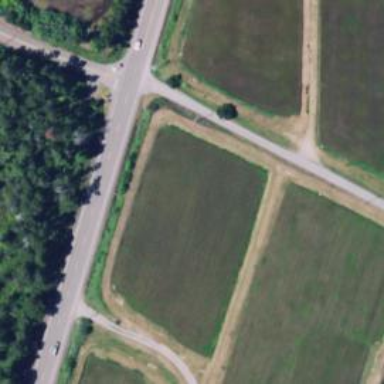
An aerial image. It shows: Farmland where cranberries are grown.